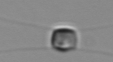
Label: Chaetoceros_similis